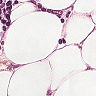
Metastatic tissue present: yes